Question: I have tried all the other postings on the dreaded "error 19" and found that the few with answers do not apply or do not help, hence this new post. This is a very serious potential problem for all Azure+EF users.
## First occurrence:
I am using the latest version of everything in a VS2013 EF6.1 Razor project (packages listed at the end). The database is hosted on SQL Azure.
After running my webapp a few time (in a dev environment) I get this error: 'A transport-level error has occurred when receiving results from the server. (provider: Session Provider, error: 19 - Physical connection is not usable)'
The line it dies on is always this:

I gather the error relates to connection pooling (and running out of connections), but I cannot spot a leak anywhere.
As I access OWIN membership and other database features throughout the app I have a 'DatabaseContoller' from which all other controllers inherit. This creates all the relevant components and disposes of them.
## DatabaseController.cs
'''
[Authorize]
public class DatabaseController : Controller
{
#region properties
/// <summary>
/// User manager - attached to application DB context
/// </summary>
protected UserManager<ApplicationUser> UserManager { get; set; }
/// <summary>
/// Role manager - attached to application DB context
/// </summary>
protected RoleManager<IdentityRole> RoleManager { get; set; }
/// <summary>
/// Application DB context
/// </summary>
protected ApplicationDbContext ApplicationDbContext { get; set; }
/// <summary>
/// Database context used by most controllers
/// </summary>
protected ApplicationEntities Context { get; set; }
#endregion properties
#region Constructors
public DatabaseController()
{
this.Context = new ApplicationEntities ();
this.ApplicationDbContext = new ApplicationDbContext();
this.UserManager = new UserManager<ApplicationUser>(new UserStore<ApplicationUser>(this.ApplicationDbContext));
this.RoleManager = new RoleManager<IdentityRole>(new RoleStore<IdentityRole>(this.ApplicationDbContext));
this.UserManager.UserValidator = new UserValidator<ApplicationUser>(UserManager) { AllowOnlyAlphanumericUserNames = false };
}
#endregion Constructors
protected override void Dispose(bool disposing)
{
if (disposing)
{
if (UserManager != null)
{
this.UserManager.Dispose();
this.UserManager = null;
}
if (this.RoleManager != null)
{
this.RoleManager.Dispose();
this.RoleManager = null;
}
if (this.ApplicationDbContext != null)
{
this.ApplicationDbContext.Dispose();
this.ApplicationDbContext = null;
}
if (this.Context != null)
{
this.Context.Dispose();
this.Context = null;
}
}
base.Dispose(disposing);
}
}
'''
## Packages installed
'''
<package id="Antlr" version="3.5.0.2" targetFramework="net45" />
<package id="bootstrap" version="3.1.1" targetFramework="net45" />
<package id="EntityFramework" version="6.1.0" targetFramework="net45" />
<package id="jQuery" version="1.11.0" targetFramework="net45" />
<package id="jQuery.Validation" version="1.11.1" targetFramework="net45" />
<package id="json2" version="1.0.2" targetFramework="net45" />
<package id="Microsoft.AspNet.Identity.Core" version="2.0.0" targetFramework="net45" />
<package id="Microsoft.AspNet.Identity.EntityFramework" version="2.0.0" targetFramework="net45" />
<package id="Microsoft.AspNet.Identity.Owin" version="2.0.0" targetFramework="net45" />
<package id="Microsoft.AspNet.Mvc" version="5.1.1" targetFramework="net45" />
<package id="Microsoft.AspNet.Razor" version="3.1.2" targetFramework="net45" />
<package id="Microsoft.AspNet.Web.Optimization" version="1.1.3" targetFramework="net45" />
<package id="Microsoft.AspNet.WebApi" version="5.1.2" targetFramework="net45" />
<package id="Microsoft.AspNet.WebApi.Client" version="5.1.2" targetFramework="net45" />
<package id="Microsoft.AspNet.WebApi.Core" version="5.1.2" targetFramework="net45" />
<package id="Microsoft.AspNet.WebApi.WebHost" version="5.1.2" targetFramework="net45" />
<package id="Microsoft.AspNet.WebPages" version="3.1.2" targetFramework="net45" />
<package id="Microsoft.jQuery.Unobtrusive.Validation" version="3.1.2" targetFramework="net45" />
<package id="Microsoft.Owin" version="2.1.0" targetFramework="net45" />
<package id="Microsoft.Owin.Host.SystemWeb" version="2.1.0" targetFramework="net45" />
<package id="Microsoft.Owin.Security" version="2.1.0" targetFramework="net45" />
<package id="Microsoft.Owin.Security.Cookies" version="2.1.0" targetFramework="net45" />
<package id="Microsoft.Owin.Security.Facebook" version="2.1.0" targetFramework="net45" />
<package id="Microsoft.Owin.Security.Google" version="2.1.0" targetFramework="net45" />
<package id="Microsoft.Owin.Security.MicrosoftAccount" version="2.1.0" targetFramework="net45" />
<package id="Microsoft.Owin.Security.OAuth" version="2.1.0" targetFramework="net45" />
<package id="Microsoft.Owin.Security.Twitter" version="2.1.0" targetFramework="net45" />
<package id="Microsoft.Web.Infrastructure" version="1.0.0.0" targetFramework="net45" />
<package id="Modernizr" version="2.7.2" targetFramework="net45" />
<package id="Newtonsoft.Json" version="6.0.2" targetFramework="net45" />
<package id="Owin" version="1.0" targetFramework="net45" />
<package id="Owin.Security.Providers" version="1.3.1" targetFramework="net45" />
<package id="Respond" version="1.4.2" targetFramework="net45" />
<package id="WebGrease" version="1.6.0" targetFramework="net45" />
'''
Assuming it is a connection leak, how can I track down the source of the leak?
If you need any more information, just ask.
## Update: 22 May 2014 Second Bounty offered
I still have the same problem, with some slight project changes made since last posting, so will post latest details below shortly.
I have added 'Connection Lifetime=3;Max Pool Size=3;' to my connection strings, based on <URL>.
## Update: 23 May 2014 Error still occurs
The next day, after debugging a few dozen times, this error returned.
## Update: 11 June 2014
After 2 bounties and countless Google investigations (no real answer to this), I have to assume it is a flaw in Entity Framework 6, that I am somehow causing to appear.
I just had the same error in a WinForm project, connect to Azure. In this instance I was accidentally not clearing an entity list after each 20 new items were added.
Every time the code ran it added 20 more records and updated the 'DateModified' field on all of them. By the time it hit 1700 records being updated it suddenly gave the dreaded "error 19 - Physical connection is not usable". After that I needed to restart my debug IIS for it to work at all.
Obviously the code had run a massive number of updates, and maybe something about this will help think of .
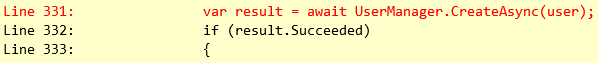
Answer: ## Error 19 is not a comms error! (or not just a comms error)
# Just ensure you have all required .Include(x=>x.ForeignTable) calls in your LINQ to SQL query!
## Updated Aug 2015 (possible solution for, at least, some scenarios):
We just had a 100% repro case on this problem, that we were able to resolve with trial and error testing, so it may well be a solution or at least provide clues on what to look for.
## Scenario:
- - - 'foreach'
# Testing:
remove any complex filters on the query
-
add 'ToList()' to the query to force the query immediately.
-
remove 'ToList()' and add '.Include(x=>x.ForeignTable)' to the query to force the inclusion of the related data.
-
# My new theory is:
If you accidentally leave out an 'Include' of a foreign table, EF will randomly fail to fetch the related data when lazily-evaluating. This can then lead to the infamous error 19.
As there are foreign-key relationships in Identify Framework, you might assume there is also a missing '.Include()', or equivalent, on a query somewhere within OWIN. This might be causing the random problem when using OWIN or other queries.
## Notes:
-
:)
## Updated 28 August 2015:
Just had the dreaded Error 19 again today, connecting to a local SQL database (usually this was a problem with Azure for me). Based on the results above I simply added an '.Include(x=>x.ForeignTable)' statement where appropriate and the problem vanished! This does seem to be a problem of EF not always being able to lazy-load related-table information.